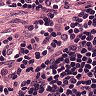
Metastatic tissue present: no